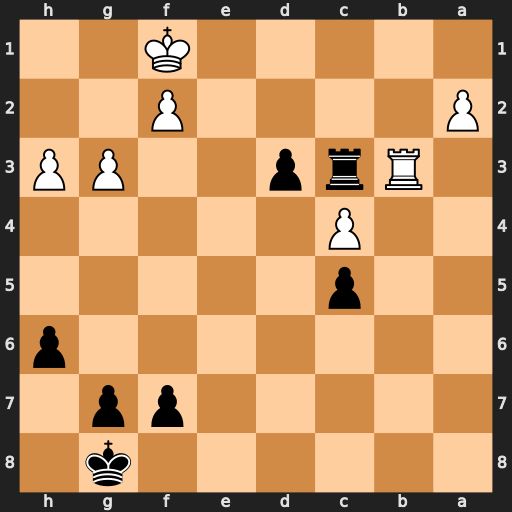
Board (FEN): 6k1/5pp1/7p/2p5/2P5/1Rrp2PP/P4P2/5K2
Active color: b
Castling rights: -
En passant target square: -
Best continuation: Rc1+ Kg2 d2